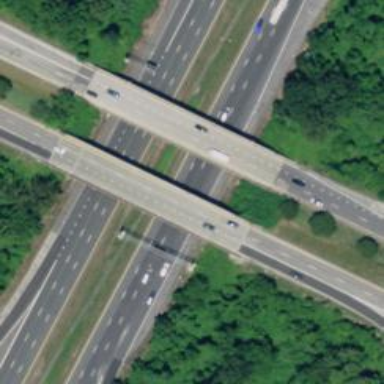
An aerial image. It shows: Bridge over trunk highway expressway.